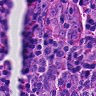
Metastatic tissue present: no